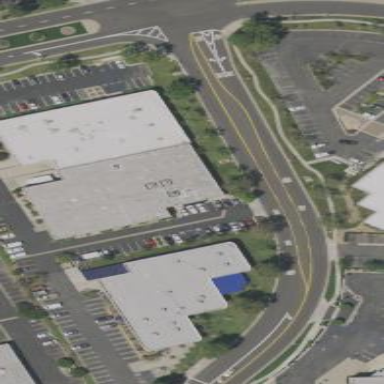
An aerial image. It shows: Commercial building.